Question: When I use the command + shift + o command I get this popup:

The problem is that in a Java EE applicaton there will be folder. Sometimes I start editing the wrong file. I do not want them listed, see picture. Is there a way to exclude folders?
Sometimes intellij will highlight as error a method call, thinking it matches some other class. Not possible to ignore error ( doesn't help ), and no way of pointing the right method or class manually. Is there a way to fix this?
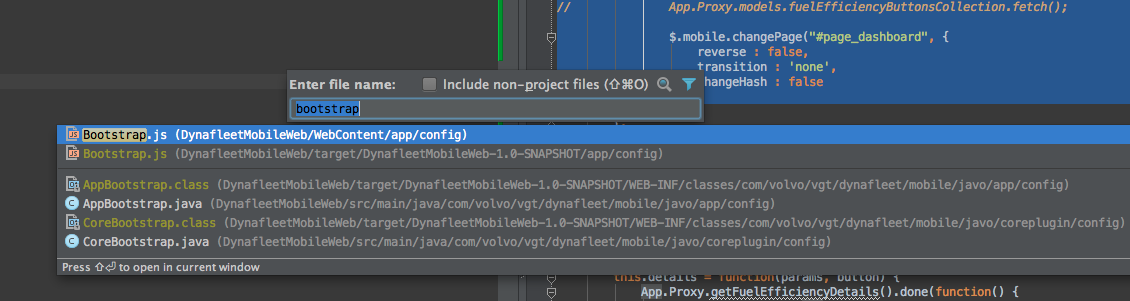
Answer: Make sure that the 'target' folder is excluded in the 'Project Structure | Modules':

---
It should have been excluded automatically since it is a maven project (I assume).